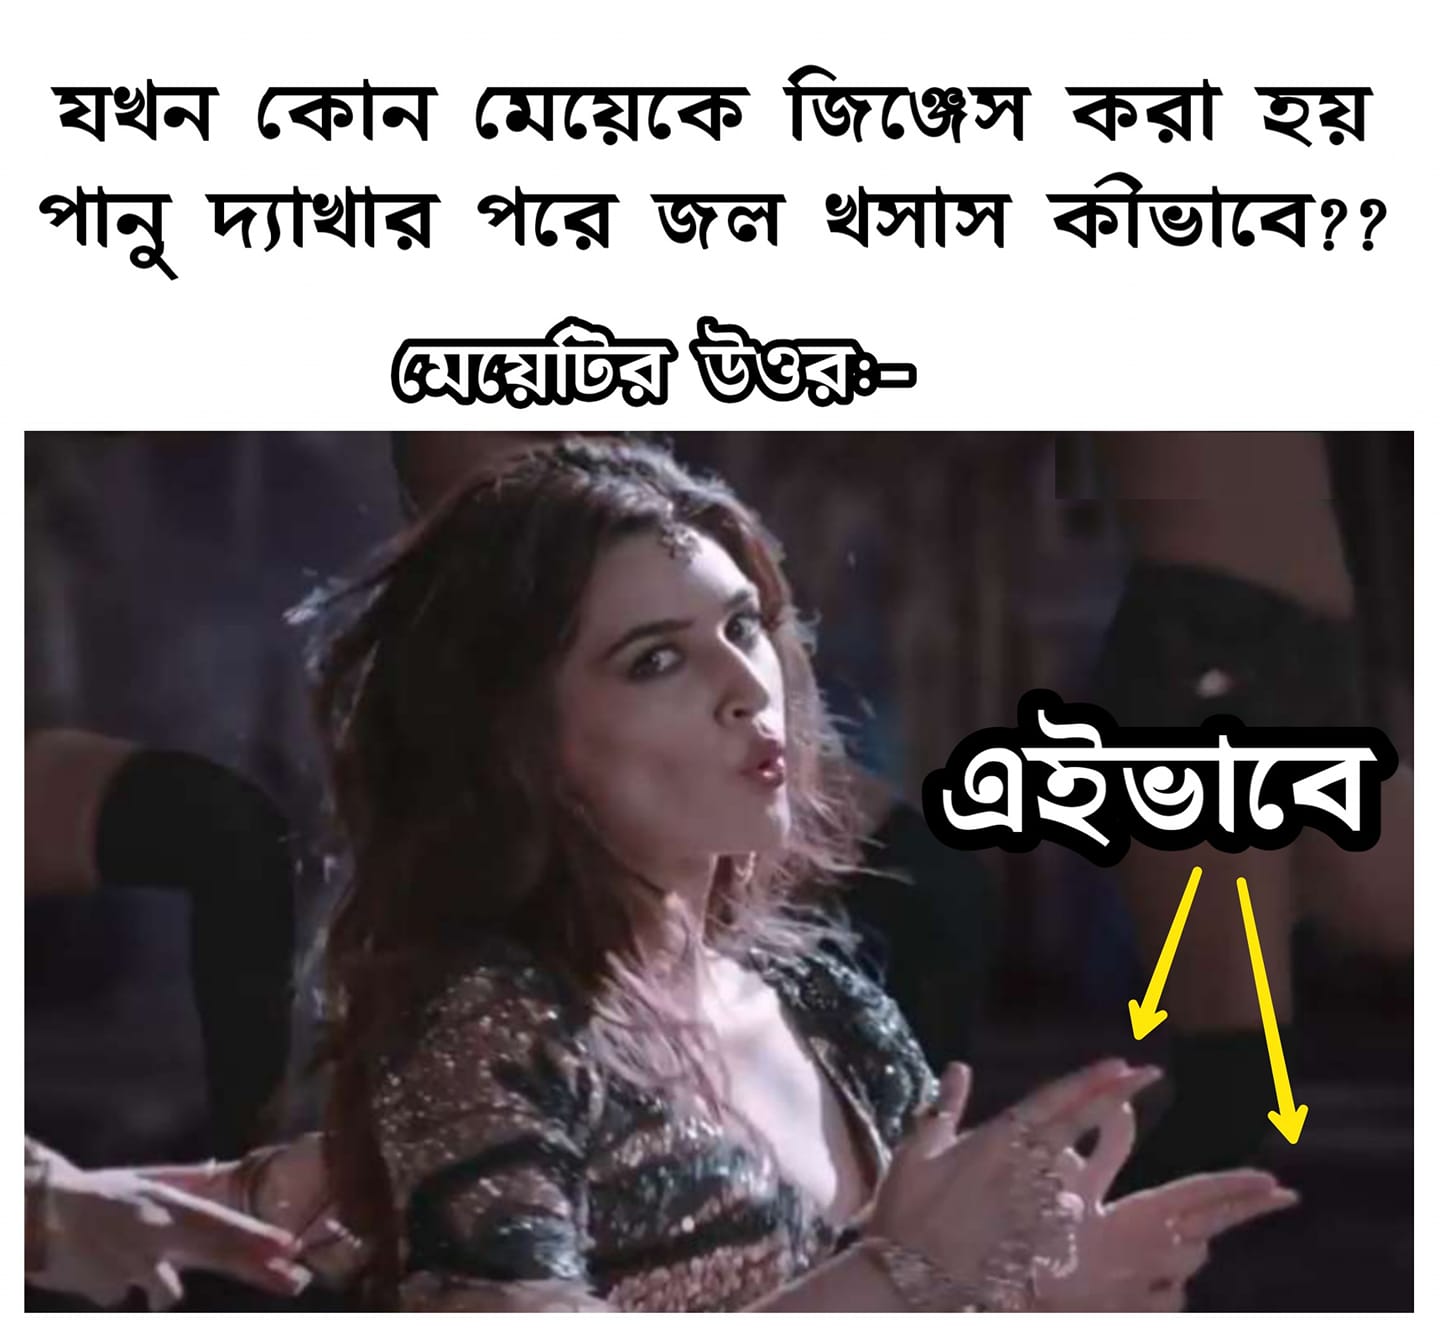
Caption: যখন কোন মেয়েকে জিজ্ঞেস করা হয় পানু দ্যাখার পরে জল খসাস কীভাবে ?? মেয়টির উত্তরঃ-    এইভাবে
Label: hate